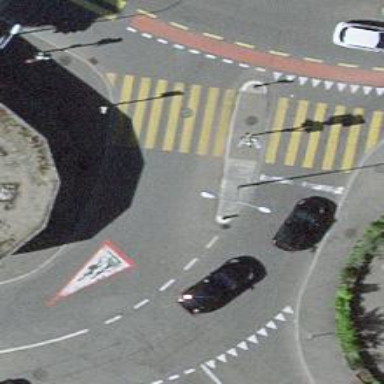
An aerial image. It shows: Road crossing with traffic signals.